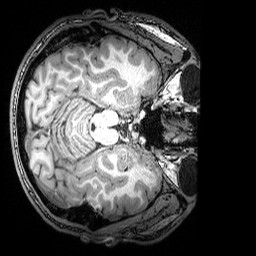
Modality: T1w
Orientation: axial
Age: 28
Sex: male
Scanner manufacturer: siemens
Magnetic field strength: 3 T
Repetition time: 2.53 s
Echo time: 0.00388 s